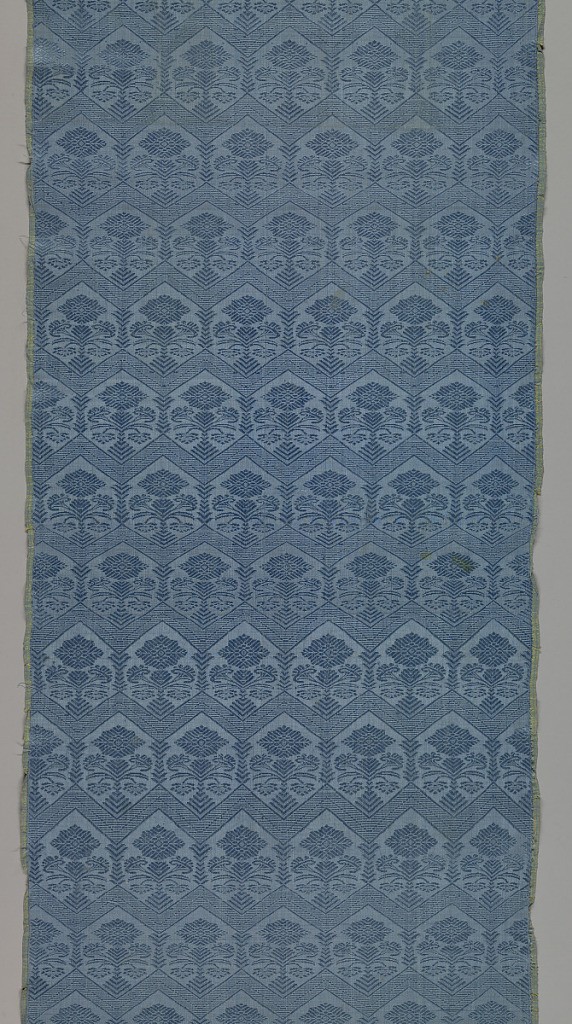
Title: Textile
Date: late 17th–mid-18th century
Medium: silk Technique: plain compound weave
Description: Medium-scale symmetrical stylized floral repeats in horizontal rows. Each framing hexagonal field formed by horizontal zigzag band between each row of flowers.